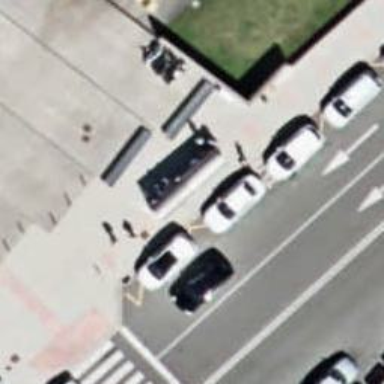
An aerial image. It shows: Taxi stand.